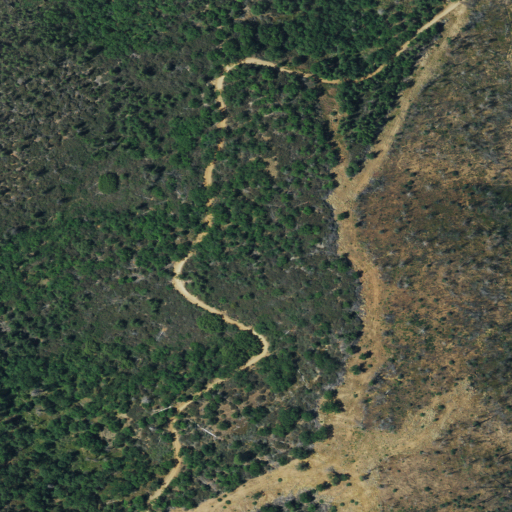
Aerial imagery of ridge(s) in California named Soapstone Ridge containing evergreen forest, shrub, and grassland